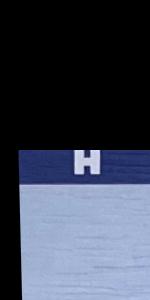
Label: Empty